Question: In the histogram a gap appears between 2 bars.. anyone knows why?
I get this error:
The number of FixedLocator locations (11), usually from a call to set_ticks, does not match the number of ticklabels (10).
The csv file is just 2 columns, one with the name of the country and the other with the type of medal achieved, each line a medal with its type and country.
The link to the file is: <URL>
'''
import pandas as pd
import numpy as np
import matplotlib.pyplot as plt
from pathlib import Path
my_csv = Path("C:/Usersjosep/Desktop/Libro1.csv")
df = pd.read_csv("Libro1.csv", sep=',')
# or load from github repo link
url = 'https://raw.githubusercontent.com/jpiedehierroa/files/main/Libro1.csv'
df = pd.read_csv(url)
# Prepare data
x_var = 'countries'
groupby_var = 'type'
df_agg = df.loc[:,[x_var, groupby_var]].groupby(groupby_var)
vals = [df[x_var].values.tolist() for i, df in df_agg]
# Draw
plt.figure(figsize=(10,10), dpi= 100)
colors= ("#CD7F32","silver","gold")
n, bins, patches = plt.hist(vals, df[x_var].unique().__len__(), stacked=True, density=False, color=colors[:len(vals)])
# Decoration
plt.legend(["bronze", "silver","gold"], loc="upper right")
plt.title(f"Histogram of medals achieved by ${x_var}$ colored by ${groupby_var}$ in Tokyo 2020", fontsize=18)
plt.text(2,80,"138")
plt.xlabel(x_var)
plt.ylabel("amount of medals by type")
plt.ylim(0, 130)
plt.xticks(ticks=bins, labels=np.unique(df[x_var]).tolist(), rotation=90, horizontalalignment='left')
plt.show()
'''

## Test Data
-
'''
countries,type
USA,gold
USA,gold
USA,gold
USA,gold
USA,gold
USA,gold
USA,gold
USA,gold
USA,gold
USA,gold
USA,gold
USA,gold
USA,gold
USA,gold
USA,gold
USA,gold
USA,gold
USA,gold
USA,gold
USA,gold
USA,gold
USA,gold
USA,gold
USA,gold
USA,gold
USA,gold
USA,gold
USA,gold
USA,gold
USA,gold
USA,gold
USA,gold
USA,gold
USA,gold
USA,gold
USA,gold
USA,gold
USA,gold
USA,gold
USA,silver
USA,silver
USA,silver
USA,silver
USA,silver
USA,silver
USA,silver
USA,silver
USA,silver
USA,silver
USA,silver
USA,silver
USA,silver
USA,silver
USA,silver
USA,silver
USA,silver
USA,silver
USA,silver
USA,silver
USA,silver
USA,silver
USA,silver
USA,silver
USA,silver
USA,silver
USA,silver
USA,silver
USA,silver
USA,silver
USA,silver
USA,silver
USA,silver
USA,silver
USA,silver
USA,silver
USA,silver
USA,silver
USA,silver
USA,silver
USA,silver
USA,bronze
USA,bronze
USA,bronze
USA,bronze
USA,bronze
USA,bronze
USA,bronze
USA,bronze
USA,bronze
USA,bronze
USA,bronze
USA,bronze
USA,bronze
USA,bronze
USA,bronze
USA,bronze
USA,bronze
USA,bronze
USA,bronze
USA,bronze
USA,bronze
USA,bronze
USA,bronze
USA,bronze
USA,bronze
USA,bronze
USA,bronze
USA,bronze
USA,bronze
USA,bronze
USA,bronze
USA,bronze
USA,bronze
China,gold
China,gold
China,gold
China,gold
China,gold
China,gold
China,gold
China,gold
China,gold
China,gold
China,gold
China,gold
China,gold
China,gold
China,gold
China,gold
China,gold
China,gold
China,gold
China,gold
China,gold
China,gold
China,gold
China,gold
China,gold
China,gold
China,gold
China,gold
China,gold
China,gold
China,gold
China,gold
China,gold
China,gold
China,gold
China,gold
China,gold
China,gold
China,silver
China,silver
China,silver
China,silver
China,silver
China,silver
China,silver
China,silver
China,silver
China,silver
China,silver
China,silver
China,silver
China,silver
China,silver
China,silver
China,silver
China,silver
China,silver
China,silver
China,silver
China,silver
China,silver
China,silver
China,silver
China,silver
China,silver
China,silver
China,silver
China,silver
China,silver
China,silver
China,bronze
China,bronze
China,bronze
China,bronze
China,bronze
China,bronze
China,bronze
China,bronze
China,bronze
China,bronze
China,bronze
China,bronze
China,bronze
China,bronze
China,bronze
China,bronze
China,bronze
China,bronze
Japan,gold
Japan,gold
Japan,gold
Japan,gold
Japan,gold
Japan,gold
Japan,gold
Japan,gold
Japan,gold
Japan,gold
Japan,gold
Japan,gold
Japan,gold
Japan,gold
Japan,gold
Japan,gold
Japan,gold
Japan,gold
Japan,gold
Japan,gold
Japan,gold
Japan,gold
Japan,gold
Japan,gold
Japan,gold
Japan,gold
Japan,gold
Japan,silver
Japan,silver
Japan,silver
Japan,silver
Japan,silver
Japan,silver
Japan,silver
Japan,silver
Japan,silver
Japan,silver
Japan,silver
Japan,silver
Japan,silver
Japan,silver
Japan,bronze
Japan,bronze
Japan,bronze
Japan,bronze
Japan,bronze
Japan,bronze
Japan,bronze
Japan,bronze
Japan,bronze
Japan,bronze
Japan,bronze
Japan,bronze
Japan,bronze
Japan,bronze
Japan,bronze
Japan,bronze
Japan,bronze
GB,gold
GB,gold
GB,gold
GB,gold
GB,gold
GB,gold
GB,gold
GB,gold
GB,gold
GB,gold
GB,gold
GB,gold
GB,gold
GB,gold
GB,gold
GB,gold
GB,gold
GB,gold
GB,gold
GB,gold
GB,gold
GB,gold
GB,silver
GB,silver
GB,silver
GB,silver
GB,silver
GB,silver
GB,silver
GB,silver
GB,silver
GB,silver
GB,silver
GB,silver
GB,silver
GB,silver
GB,silver
GB,silver
GB,silver
GB,silver
GB,silver
GB,silver
GB,silver
GB,bronze
GB,bronze
GB,bronze
GB,bronze
GB,bronze
GB,bronze
GB,bronze
GB,bronze
GB,bronze
GB,bronze
GB,bronze
GB,bronze
GB,bronze
GB,bronze
GB,bronze
GB,bronze
GB,bronze
GB,bronze
GB,bronze
GB,bronze
GB,bronze
GB,bronze
ROC,gold
ROC,gold
ROC,gold
ROC,gold
ROC,gold
ROC,gold
ROC,gold
ROC,gold
ROC,gold
ROC,gold
ROC,gold
ROC,gold
ROC,gold
ROC,gold
ROC,gold
ROC,gold
ROC,gold
ROC,gold
ROC,gold
ROC,gold
ROC,silver
ROC,silver
ROC,silver
ROC,silver
ROC,silver
ROC,silver
ROC,silver
ROC,silver
ROC,silver
ROC,silver
ROC,silver
ROC,silver
ROC,silver
ROC,silver
ROC,silver
ROC,silver
ROC,silver
ROC,silver
ROC,silver
ROC,silver
ROC,silver
ROC,silver
ROC,silver
ROC,silver
ROC,silver
ROC,silver
ROC,silver
ROC,silver
ROC,bronze
ROC,bronze
ROC,bronze
ROC,bronze
ROC,bronze
ROC,bronze
ROC,bronze
ROC,bronze
ROC,bronze
ROC,bronze
ROC,bronze
ROC,bronze
ROC,bronze
ROC,bronze
ROC,bronze
ROC,bronze
ROC,bronze
ROC,bronze
ROC,bronze
ROC,bronze
ROC,bronze
ROC,bronze
ROC,bronze
Australia,gold
Australia,gold
Australia,gold
Australia,gold
Australia,gold
Australia,gold
Australia,gold
Australia,gold
Australia,gold
Australia,gold
Australia,gold
Australia,gold
Australia,gold
Australia,gold
Australia,gold
Australia,gold
Australia,gold
Australia,silver
Australia,silver
Australia,silver
Australia,silver
Australia,silver
Australia,silver
Australia,silver
Australia,bronze
Australia,bronze
Australia,bronze
Australia,bronze
Australia,bronze
Australia,bronze
Australia,bronze
Australia,bronze
Australia,bronze
Australia,bronze
Australia,bronze
Australia,bronze
Australia,bronze
Australia,bronze
Australia,bronze
Australia,bronze
Australia,bronze
Australia,bronze
Australia,bronze
Australia,bronze
Australia,bronze
Australia,bronze
Netherlands,gold
Netherlands,gold
Netherlands,gold
Netherlands,gold
Netherlands,gold
Netherlands,gold
Netherlands,gold
Netherlands,gold
Netherlands,gold
Netherlands,gold
Netherlands,silver
Netherlands,silver
Netherlands,silver
Netherlands,silver
Netherlands,silver
Netherlands,silver
Netherlands,silver
Netherlands,silver
Netherlands,silver
Netherlands,silver
Netherlands,silver
Netherlands,silver
Netherlands,bronze
Netherlands,bronze
Netherlands,bronze
Netherlands,bronze
Netherlands,bronze
Netherlands,bronze
Netherlands,bronze
Netherlands,bronze
Netherlands,bronze
Netherlands,bronze
Netherlands,bronze
Netherlands,bronze
Netherlands,bronze
Netherlands,bronze
France,gold
France,gold
France,gold
France,gold
France,gold
France,gold
France,gold
France,gold
France,gold
France,gold
France,silver
France,silver
France,silver
France,silver
France,silver
France,silver
France,silver
France,silver
France,silver
France,silver
France,silver
France,silver
France,bronze
France,bronze
France,bronze
France,bronze
France,bronze
France,bronze
France,bronze
France,bronze
France,bronze
France,bronze
France,bronze
Germany,gold
Germany,gold
Germany,gold
Germany,gold
Germany,gold
Germany,gold
Germany,gold
Germany,gold
Germany,gold
Germany,gold
Germany,silver
Germany,silver
Germany,silver
Germany,silver
Germany,silver
Germany,silver
Germany,silver
Germany,silver
Germany,silver
Germany,silver
Germany,silver
Germany,bronze
Germany,bronze
Germany,bronze
Germany,bronze
Germany,bronze
Germany,bronze
Germany,bronze
Germany,bronze
Germany,bronze
Germany,bronze
Germany,bronze
Germany,bronze
Germany,bronze
Germany,bronze
Germany,bronze
Germany,bronze
Italy,gold
Italy,gold
Italy,gold
Italy,gold
Italy,gold
Italy,gold
Italy,gold
Italy,gold
Italy,gold
Italy,gold
Italy,silver
Italy,silver
Italy,silver
Italy,silver
Italy,silver
Italy,silver
Italy,silver
Italy,silver
Italy,silver
Italy,silver
Italy,bronze
Italy,bronze
Italy,bronze
Italy,bronze
Italy,bronze
Italy,bronze
Italy,bronze
Italy,bronze
Italy,bronze
Italy,bronze
Italy,bronze
Italy,bronze
Italy,bronze
Italy,bronze
Italy,bronze
Italy,bronze
Italy,bronze
Italy,bronze
Italy,bronze
Italy,bronze
'''
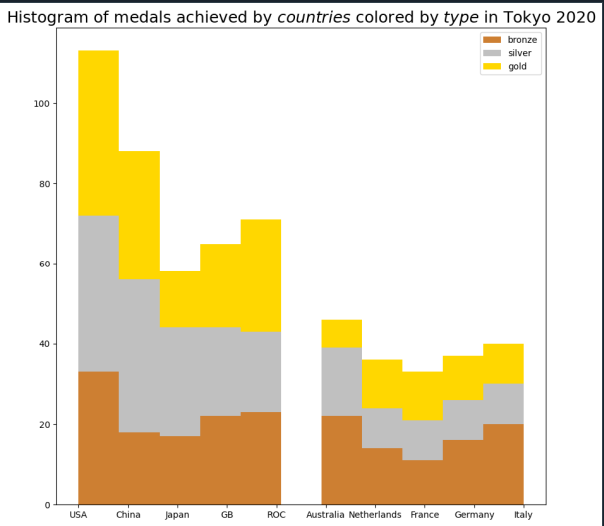
Answer: - <URL>- 'python 3.10''pandas 1.3.5''matplotlib 3.5.1'
## Load and Shape the DataFrame
'''
import pandas as pd
# load from github repo link
url = 'https://raw.githubusercontent.com/jpiedehierroa/files/main/Libro1.csv'
df = pd.read_csv(url)
# reshape the dataframe
ct = pd.crosstab(df.countries, df.type)
# total medals per country, which is necessary to sort the bars
ct['tot'] = ct.sum(axis=1)
# sort
ct = ct.sort_values(by='tot', ascending=False)
# display(ct)
type bronze gold silver tot
countries
USA 33 39 41 113
China 18 38 32 88
ROC 23 20 28 71
GB 22 22 21 65
Japan 17 27 14 58
Australia 22 17 7 46
Italy 20 10 10 40
Germany 16 10 11 37
Netherlands 14 10 12 36
France 11 10 12 33
'''
## Plot
'''
colors = ("#CD7F32", "silver", "gold")
cd = dict(zip(ct.columns, colors))
# plot the medals columns
title = 'Country Medal Count for Tokyo 2020'
ax = ct.iloc[:, :-1].plot(kind='bar', stacked=True, color=cd, title=title,
figsize=(12, 5), rot=0, width=1, ec='k' )
# annotate each container with individual values
for c in ax.containers:
ax.bar_label(c, label_type='center')
# annotate the top containers with the cumulative sum
ax.bar_label(ax.containers[2], padding=3)
# pad the spacing between the number and the edge of the figure
ax.margins(y=0.1)
'''
<URL>
- ''tot''
'''
labels = ct.tot.tolist()
ax.bar_label(ax.containers[2], labels=labels, padding=3)
'''